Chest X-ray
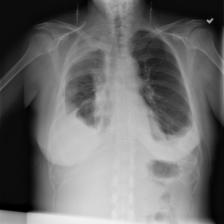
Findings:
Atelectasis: negative
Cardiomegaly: negative
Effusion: positive
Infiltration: negative
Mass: negative
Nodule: negative
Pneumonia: negative
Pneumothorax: negative
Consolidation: negative
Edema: negative
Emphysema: negative
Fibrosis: negative
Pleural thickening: negative
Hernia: negative